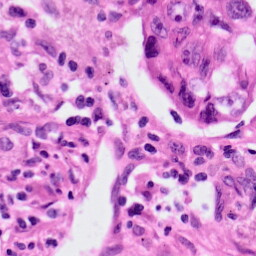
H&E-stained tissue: Lung